Question: I want to add an blank Java Console Module to my existing Project, but I can't find an entry in the "New Module"-Wizard, which would fit. Older versions offered an template for this task. What is the fastest way to get an empty Java Module / Java Console App, without unnecessary dependencies? Do I need an plugin?

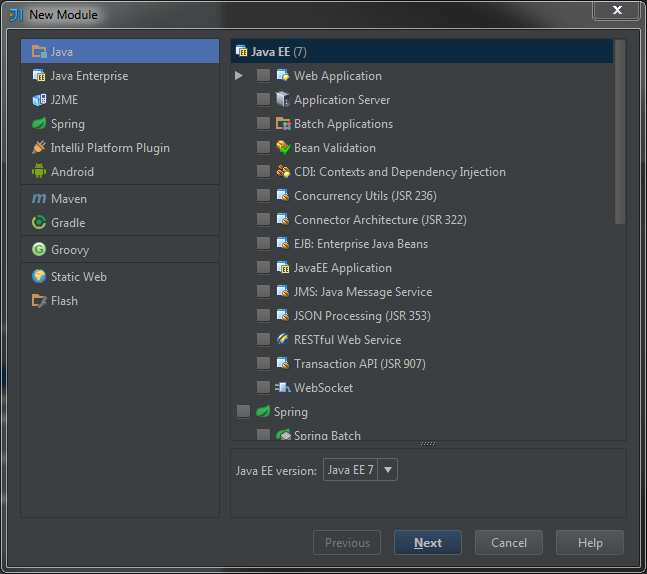
Answer: Note:If you want the "template" u need to create a new project. This option does not exist in the module creation flow
1. Go to "Project structure" (alt+ctrl+shift+s)
2. In "Project settings" select "Modules"
3. Press + and select Java then Next
4. Enter the desired module name and you have a new java module without any dependencies